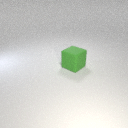
large green rubber cube